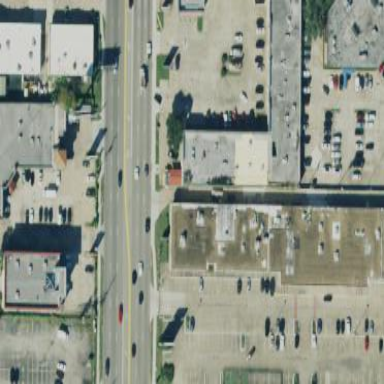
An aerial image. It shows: Commercial building.